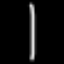
Label: line